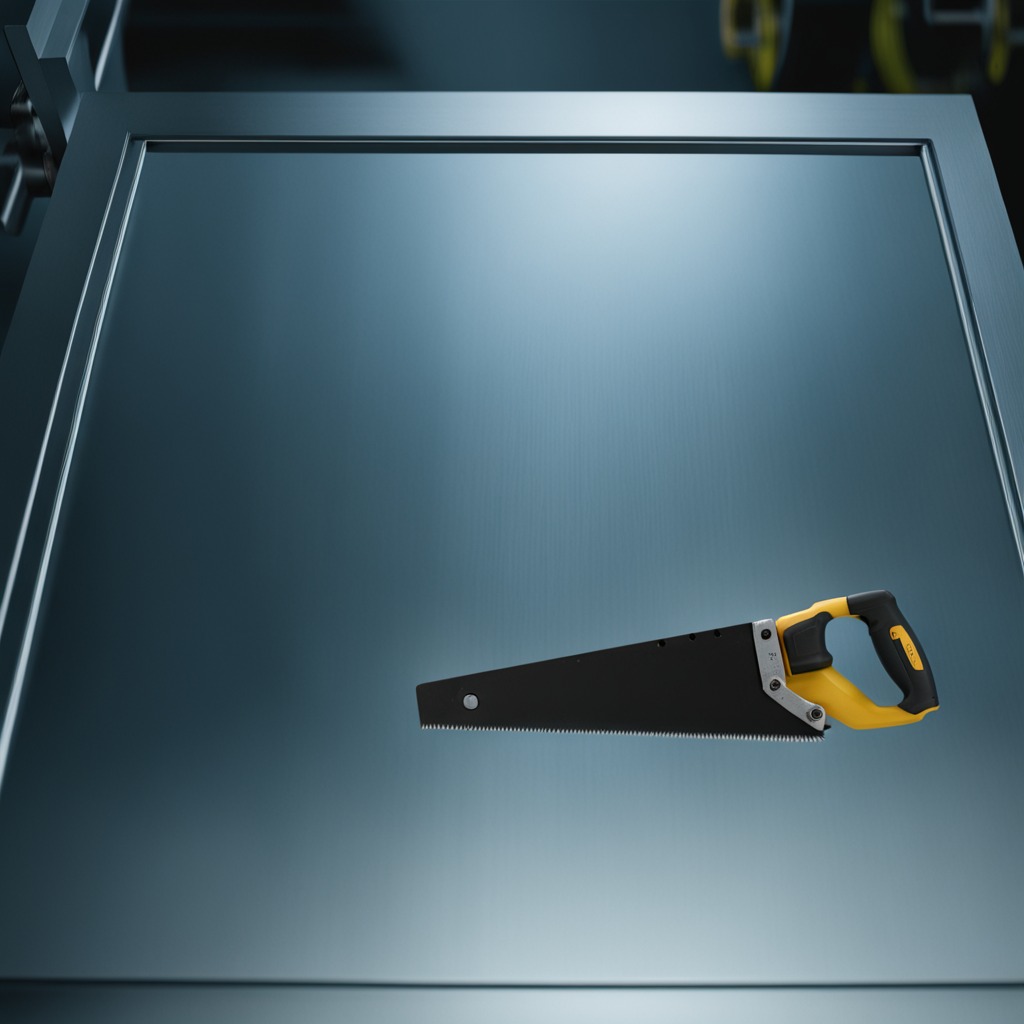
A handheld metal saw is lying on a metal table in a machine shop under fluorescent lights.